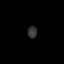
Tissue: skin
Cell type: Epithelial cells
Senescence score: 0.2218
Nuclear area (px): 110
Mean DAPI intensity: 51.982